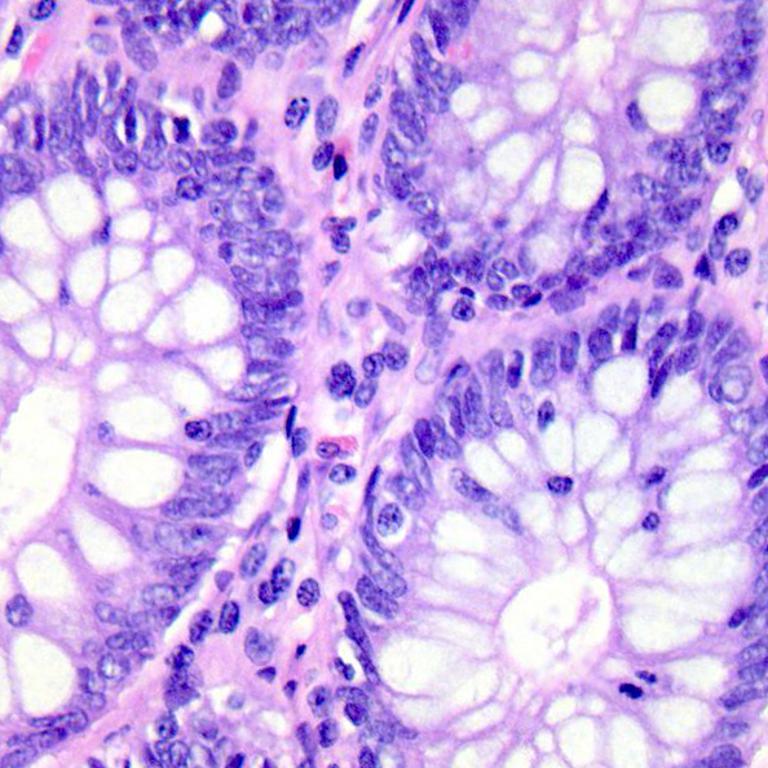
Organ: colon
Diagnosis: benign